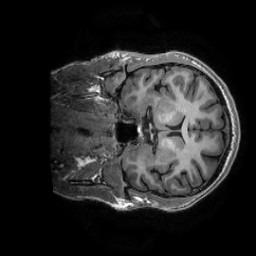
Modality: T1w
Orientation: coronal
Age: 26
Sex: male
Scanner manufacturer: ge
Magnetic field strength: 3 T
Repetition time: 0.0073 s
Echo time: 0.003 s